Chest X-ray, AP view. Patient: 51 years old, sex M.
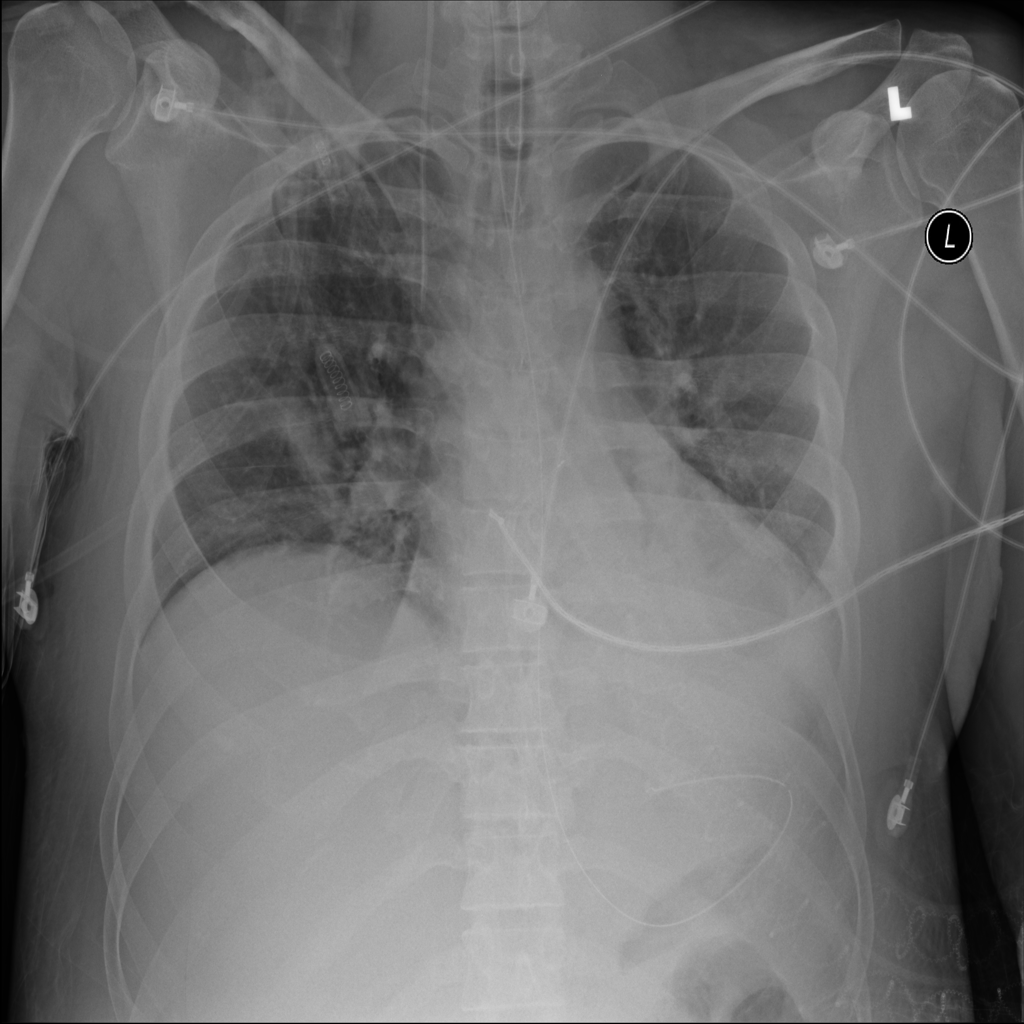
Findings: Atelectasis, Effusion